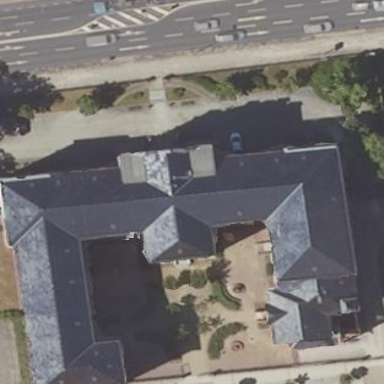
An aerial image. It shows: School building.